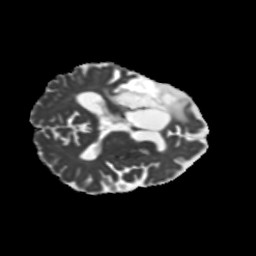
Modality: MD
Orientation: axial
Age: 71
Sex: female
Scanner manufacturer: siemens
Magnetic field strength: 3 T
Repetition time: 5.25 s
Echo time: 0.08 s